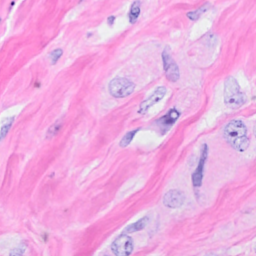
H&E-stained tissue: Breast